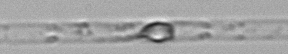
Label: Dactyliosolen_blavyanus